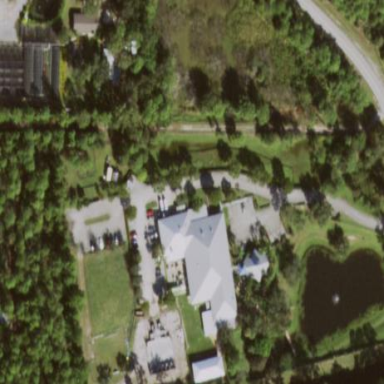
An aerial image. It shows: Animal shelter.